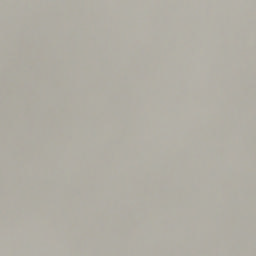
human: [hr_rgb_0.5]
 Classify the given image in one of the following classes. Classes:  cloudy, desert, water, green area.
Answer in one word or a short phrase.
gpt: cloudy